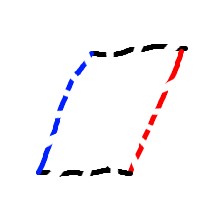
Shape: parallelogram